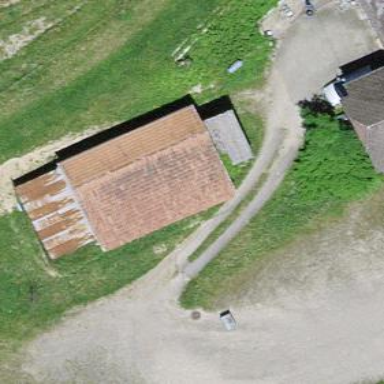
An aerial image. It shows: Barn.